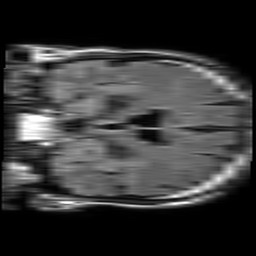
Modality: FLAIR
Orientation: coronal
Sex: male
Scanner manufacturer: philips
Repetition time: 11 s
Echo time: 0.125 s